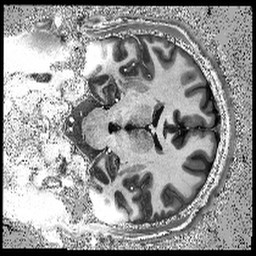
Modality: T1w
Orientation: coronal